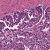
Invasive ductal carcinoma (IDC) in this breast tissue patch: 1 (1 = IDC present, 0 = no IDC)